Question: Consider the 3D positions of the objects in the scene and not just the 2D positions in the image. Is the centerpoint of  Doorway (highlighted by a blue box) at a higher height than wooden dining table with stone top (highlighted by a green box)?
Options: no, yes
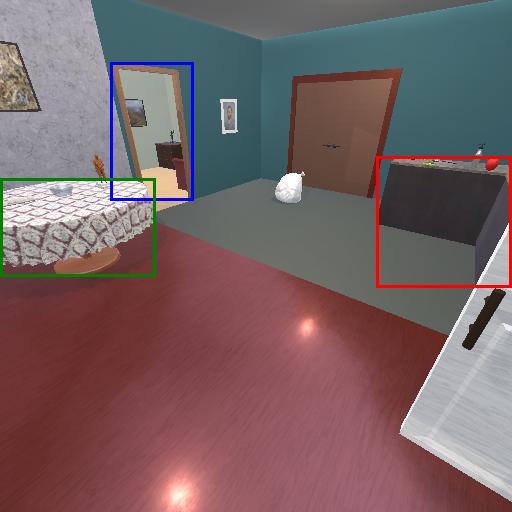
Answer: no